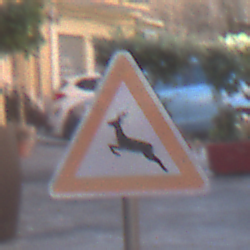
Verkehrszeichen: WildwechselRechts
Umgebung: Outdoor, Urban
Tageszeit: MorningAfternoon
Wetter: Clear
Licht: Natural
Jahreszeit: NotSpecified
Kontrast: LowContrast